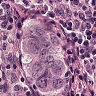
Metastatic tissue present: yes